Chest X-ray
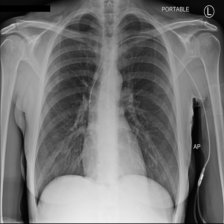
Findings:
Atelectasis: negative
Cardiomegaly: negative
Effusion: negative
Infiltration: negative
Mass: negative
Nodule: negative
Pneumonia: negative
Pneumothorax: negative
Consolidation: negative
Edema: negative
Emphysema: negative
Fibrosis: negative
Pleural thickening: negative
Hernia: negative